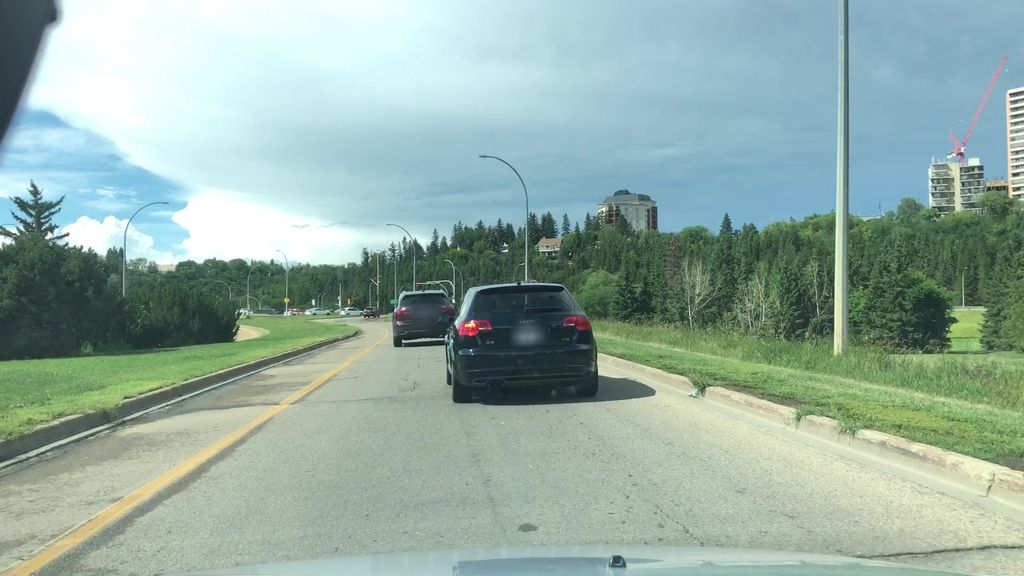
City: edmonton